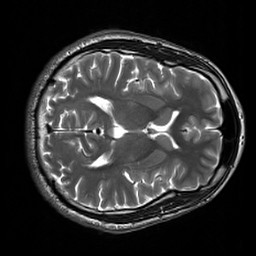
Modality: T2w
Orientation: axial
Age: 33
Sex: male
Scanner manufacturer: siemens
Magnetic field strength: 3 T
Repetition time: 7 s
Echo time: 0.09 s